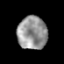
Tissue: prostate
Cell type: T cells
Senescence score: 0.3615
Nuclear area (px): 965
Mean DAPI intensity: 148.462